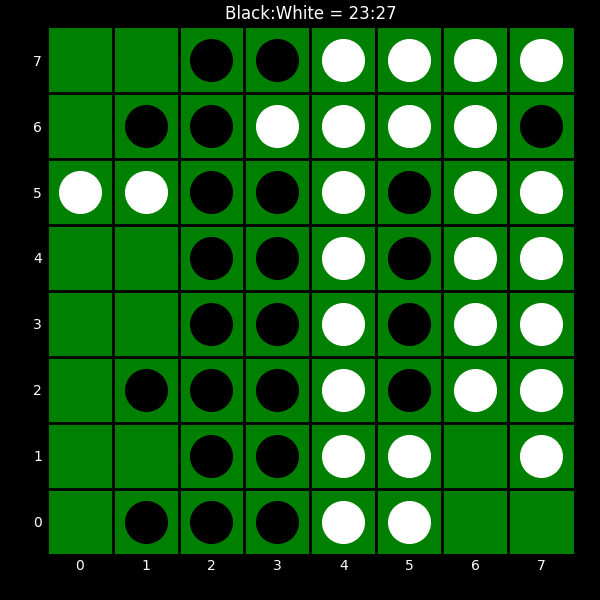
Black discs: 23
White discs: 27